Question: I am trying to set background picture of my webform. I put the jpeg into my application folder. When I tried to access it, it does not show the jpg while physical folder shows the image there. Am I doing something wrong? Please see the pic. and advise.
Thanks
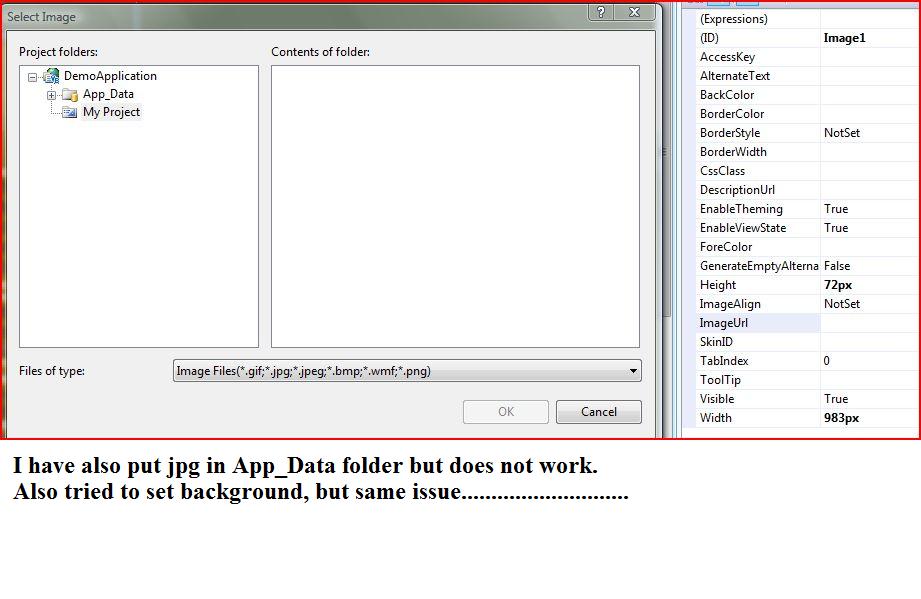
Answer: You need to include the image into the project for selecting via property sheets. VS will only show files present within your project (does not matter where it resides on the file system).
You can do that by either selecting "Add Existing Item" in right-click context menu on the project in solution explorer and browsing to your image file
OR
By using "Show All Files" icon at the top of solution explorer window and then selecting your image file in files tree and choosing "Include In Project" context menu.